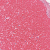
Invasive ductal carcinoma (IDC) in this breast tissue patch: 0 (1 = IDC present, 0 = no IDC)